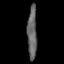
Tissue: skin
Cell type: Epithelial cells
Senescence score: 0.2826
Nuclear area (px): 497
Mean DAPI intensity: 98.954